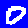
Digit: 0